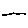
Label: line